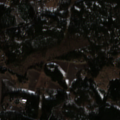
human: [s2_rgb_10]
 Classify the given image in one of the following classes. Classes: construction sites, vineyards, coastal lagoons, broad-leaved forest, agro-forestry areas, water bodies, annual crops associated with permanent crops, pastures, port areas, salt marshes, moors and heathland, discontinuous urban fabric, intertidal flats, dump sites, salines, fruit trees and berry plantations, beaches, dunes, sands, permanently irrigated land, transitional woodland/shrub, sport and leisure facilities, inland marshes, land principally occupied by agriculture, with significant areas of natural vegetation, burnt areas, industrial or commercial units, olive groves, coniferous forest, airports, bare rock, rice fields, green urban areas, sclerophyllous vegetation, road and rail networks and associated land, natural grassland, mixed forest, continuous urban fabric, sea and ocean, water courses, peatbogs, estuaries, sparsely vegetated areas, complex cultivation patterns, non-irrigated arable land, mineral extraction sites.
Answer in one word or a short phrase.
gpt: coniferous forest, mixed forest, transitional woodland/shrub